RGB frame:
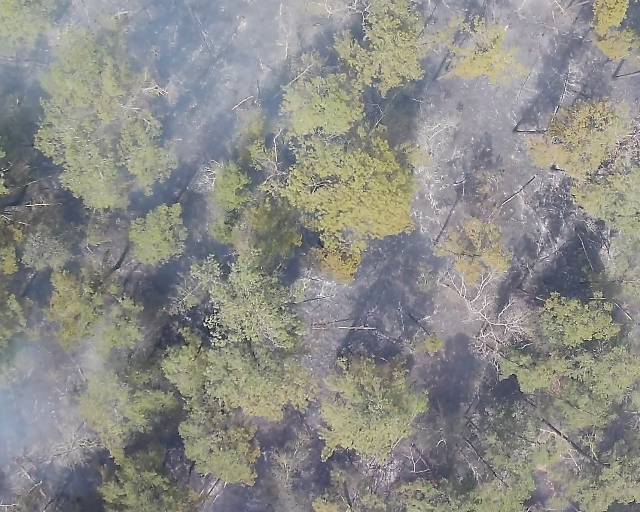
Thermal frame:
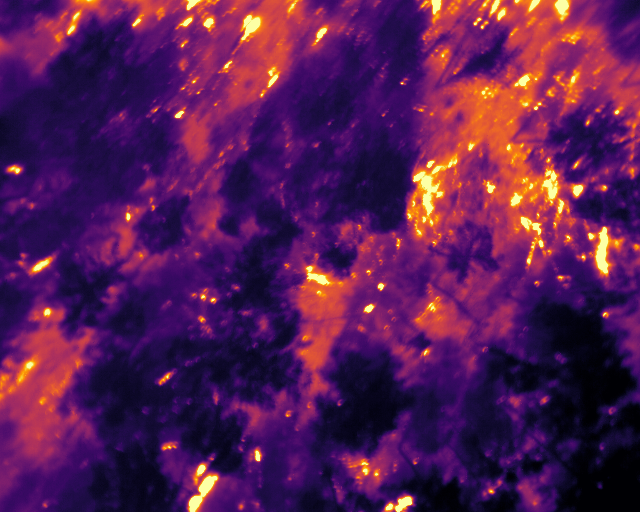
Captured: 2026-02-26 03:41:26
Pixels at or above 80 °C: 2234 (fraction of frame: 0.006818)